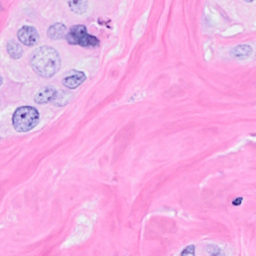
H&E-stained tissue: Breast